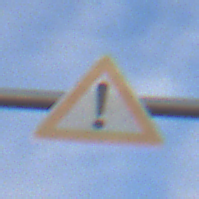
Verkehrszeichen: Gefahrenstelle
Umgebung: Outdoor, Suburban
Tageszeit: SunriseSunset
Wetter: PartlyCloudy
Licht: Natural
Jahreszeit: NotSpecified
Kontrast: LowContrast